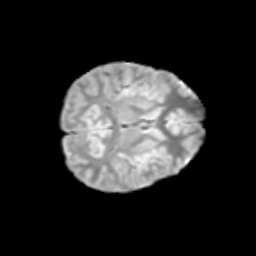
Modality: T2w
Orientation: axial
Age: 12
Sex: male
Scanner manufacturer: siemens
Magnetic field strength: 3 T
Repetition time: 3.8 s
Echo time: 0.07 s